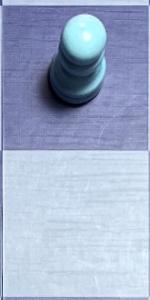
Label: Empty